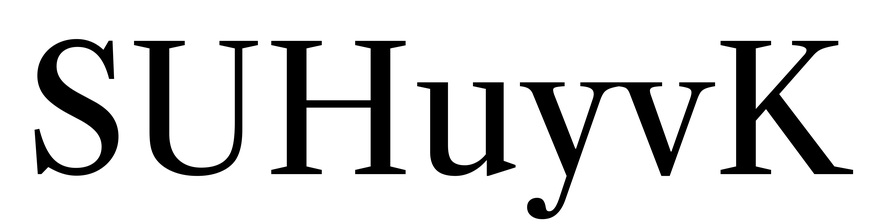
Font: LibreCaslonText_Regular